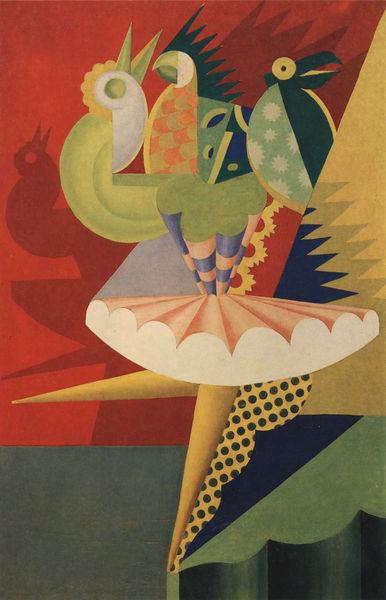
Titel: Rotazione di ballerina e pappagalli
Künstler: Fortunato Depero
Institution: Privatsammlung
Schlagwörter: blau, schatten, vogel, gelb, grün, kubistisch, bunt, frau, kleid, rot, schirm, tiere, flächig, muster, rock, tanz, augen, spitze, vögel, auge, figur, pose, spitzen, bühne, musik, tanzen, tänzerin, beine, spanien, schnabel, bogen, ballett, tutu, tütü, moderne, flächen, kamm, formen, abstraktion, bögen, punkte, dada, schnäbel, hahn, papagei, gockel, zerlegt, dadaismus